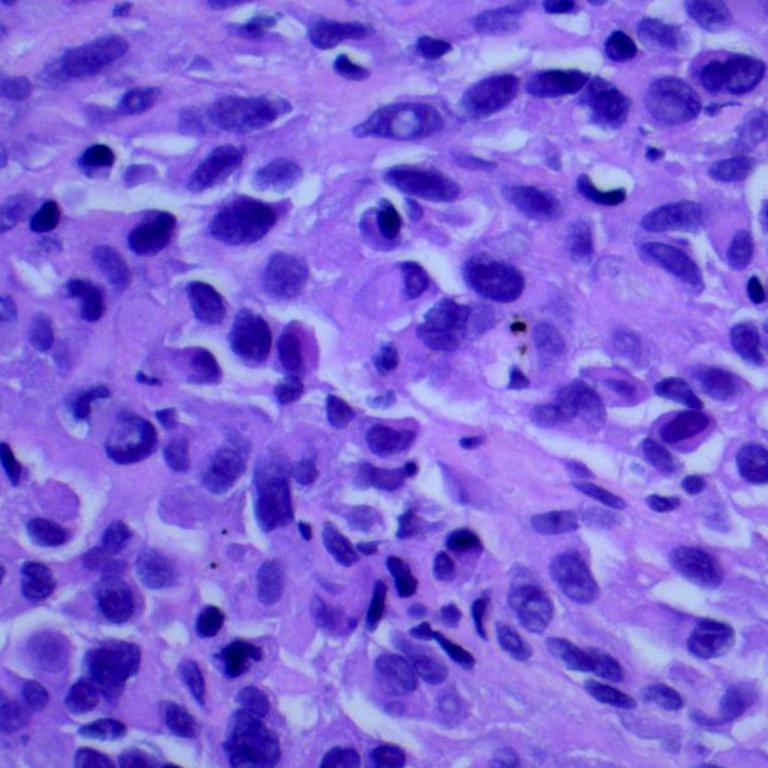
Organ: lung
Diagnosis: adenocarcinomas